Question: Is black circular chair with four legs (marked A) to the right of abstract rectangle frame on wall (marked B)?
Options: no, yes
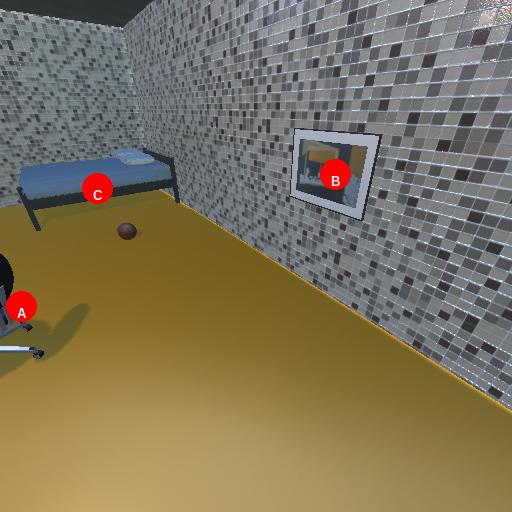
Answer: no